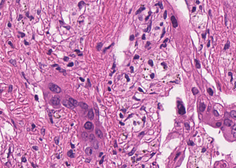
Tumor epithelial tissue: yes
Tumor-associated stroma tissue: yes
Normal tissue: no